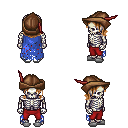
a pixel art fantasy rpg character, male body template, skeleton, blue tattered cape, red pants, brown long bangs hairstyle, leather cap, white slippers, four views (front, back, left, right), 2x2 character sprite sheet, small pixel art, hard edges, no anti-aliasing